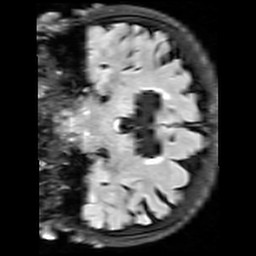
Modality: FLAIR
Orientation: coronal
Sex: female
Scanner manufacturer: siemens
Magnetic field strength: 3 T
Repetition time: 10 s
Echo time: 0.09 s